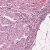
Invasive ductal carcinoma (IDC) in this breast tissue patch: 1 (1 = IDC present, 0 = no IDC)